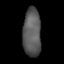
Tissue: lung
Cell type: T cells
Senescence score: 0.5961
Nuclear area (px): 855
Mean DAPI intensity: 89.812